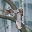
Label: 7